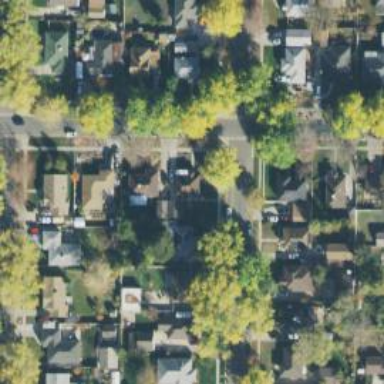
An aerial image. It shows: Neighborhood.